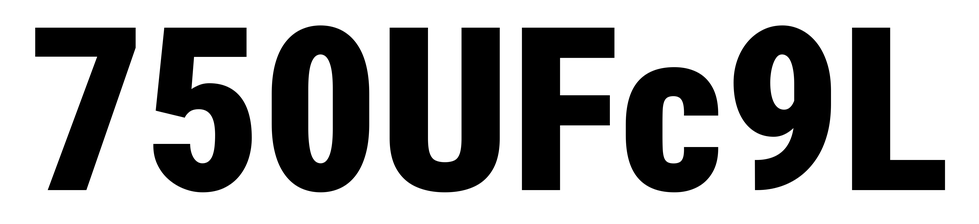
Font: Roboto_Condensed_Black